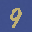
Label: 9